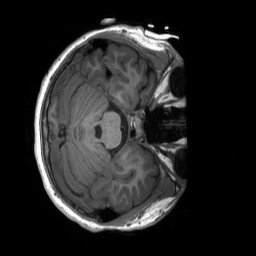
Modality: T1w
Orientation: axial
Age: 14
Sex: male
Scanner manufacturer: siemens
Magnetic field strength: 3 T
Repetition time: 2.3 s
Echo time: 0.00232 s